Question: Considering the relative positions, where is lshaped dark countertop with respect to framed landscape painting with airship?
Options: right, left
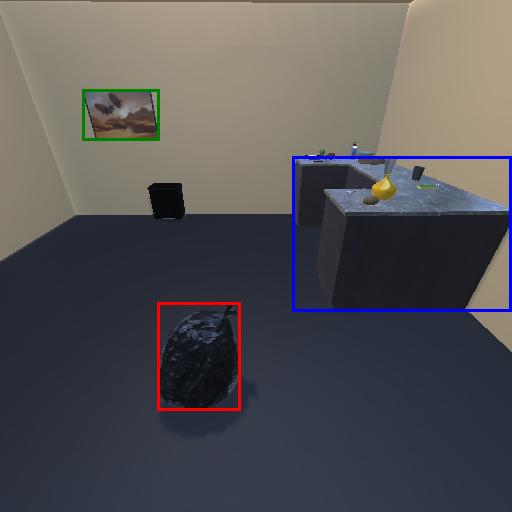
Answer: right